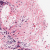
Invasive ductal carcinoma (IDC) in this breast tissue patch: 0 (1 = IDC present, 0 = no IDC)